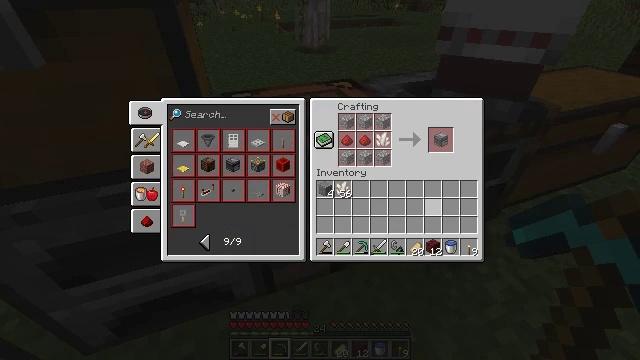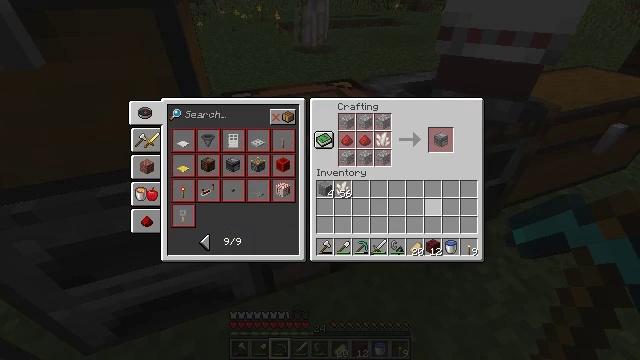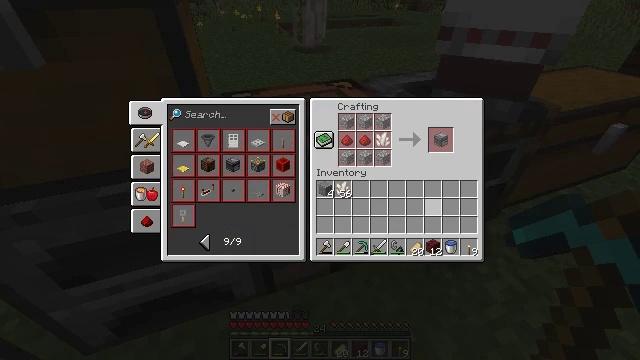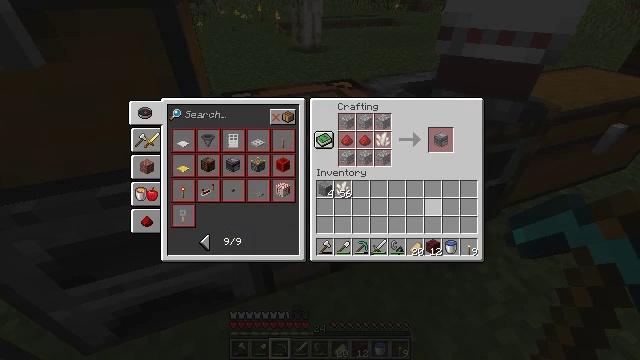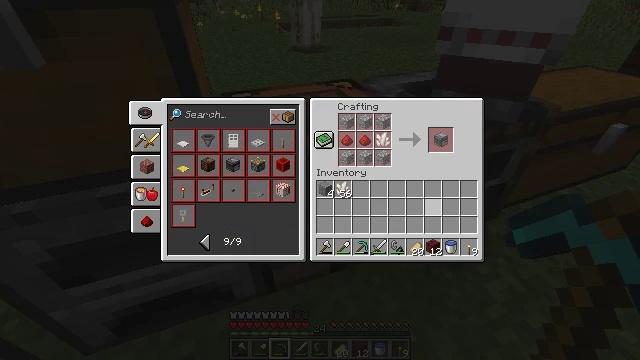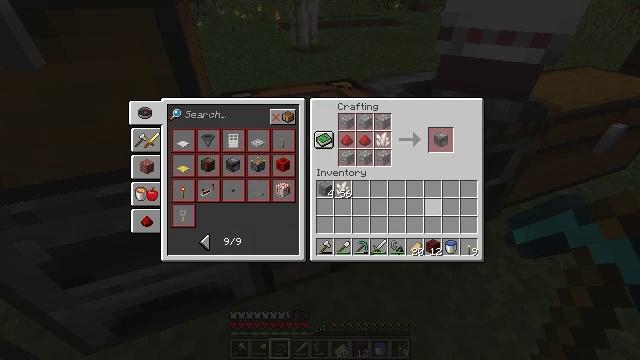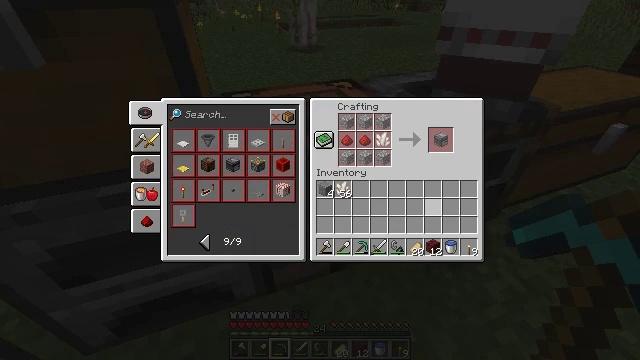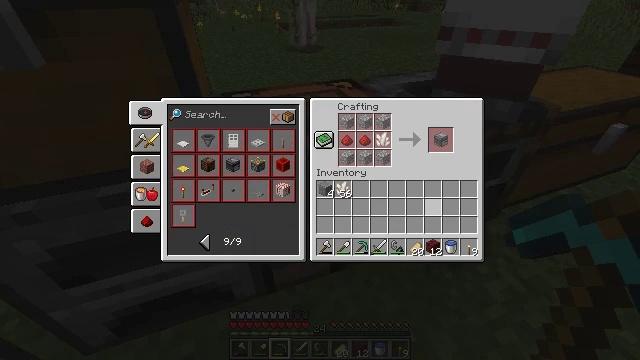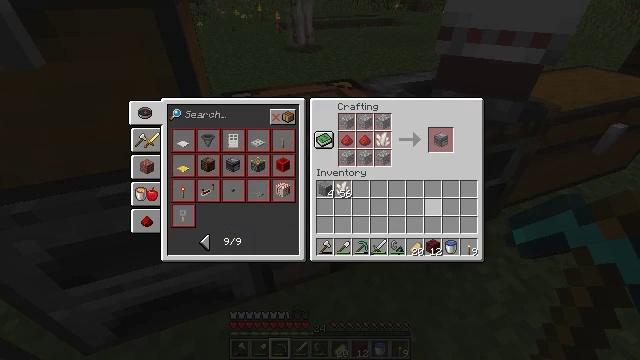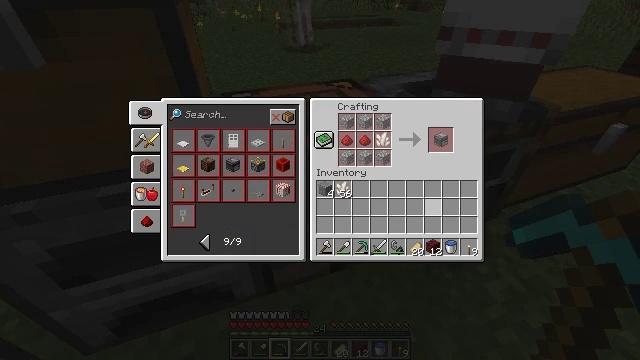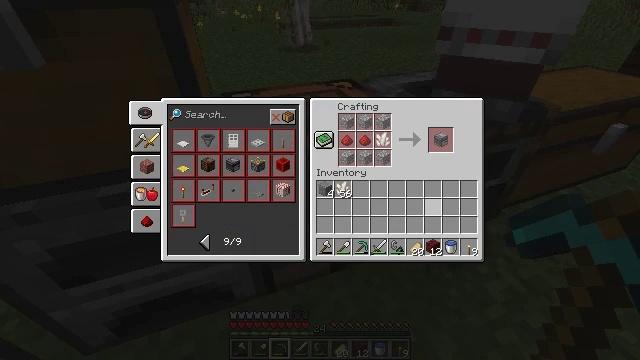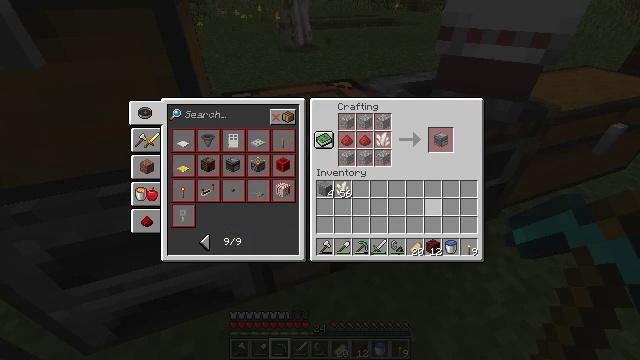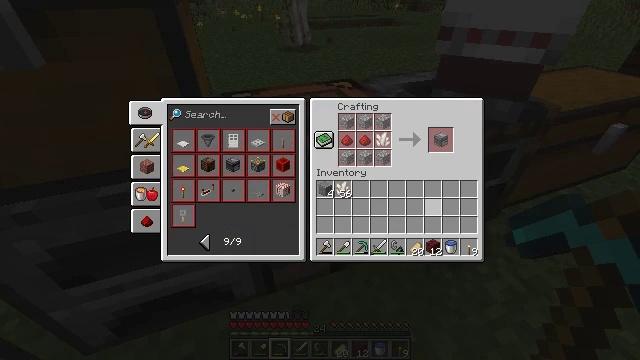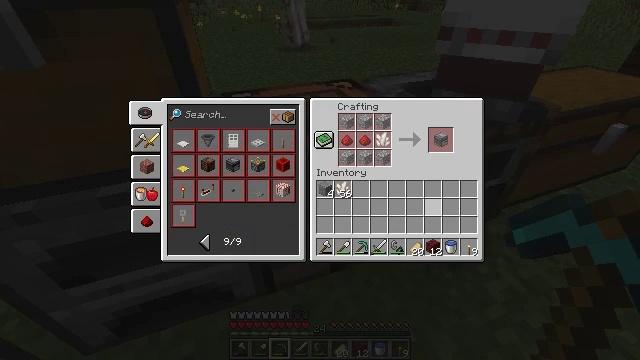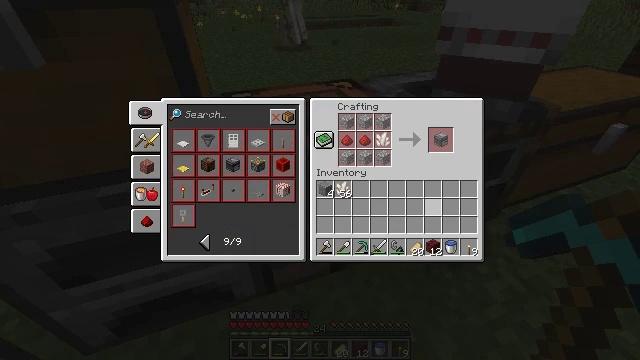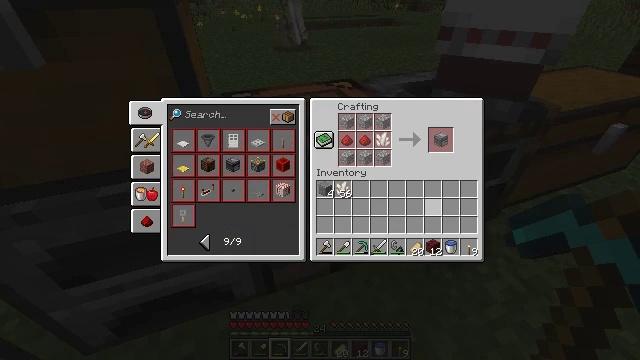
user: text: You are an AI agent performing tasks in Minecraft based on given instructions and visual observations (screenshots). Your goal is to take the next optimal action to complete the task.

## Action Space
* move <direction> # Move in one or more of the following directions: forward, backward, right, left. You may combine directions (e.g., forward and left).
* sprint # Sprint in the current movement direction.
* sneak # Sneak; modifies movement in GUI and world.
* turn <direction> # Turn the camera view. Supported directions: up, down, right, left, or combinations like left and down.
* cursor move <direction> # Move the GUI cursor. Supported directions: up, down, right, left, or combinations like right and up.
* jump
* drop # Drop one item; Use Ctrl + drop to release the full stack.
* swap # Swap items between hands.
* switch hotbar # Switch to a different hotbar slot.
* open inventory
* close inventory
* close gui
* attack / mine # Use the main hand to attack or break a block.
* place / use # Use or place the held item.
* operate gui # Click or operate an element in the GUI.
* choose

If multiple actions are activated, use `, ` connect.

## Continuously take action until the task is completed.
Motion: motion action
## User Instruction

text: Craft stone stairs.
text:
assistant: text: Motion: no_op
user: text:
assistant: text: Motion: no_op
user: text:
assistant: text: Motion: no_op
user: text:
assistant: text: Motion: no_op
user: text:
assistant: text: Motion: no_op
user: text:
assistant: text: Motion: no_op
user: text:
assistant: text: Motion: no_op
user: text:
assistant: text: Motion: no_op
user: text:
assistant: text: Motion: no_op
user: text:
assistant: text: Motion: no_op
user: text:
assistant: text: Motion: no_op
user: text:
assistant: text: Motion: no_op
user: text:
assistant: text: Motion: no_op
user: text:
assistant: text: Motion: no_op
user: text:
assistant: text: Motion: no_op
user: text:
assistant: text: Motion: no_op
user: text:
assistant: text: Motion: no_op
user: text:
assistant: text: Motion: no_op
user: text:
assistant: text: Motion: no_op
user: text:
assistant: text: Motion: no_op
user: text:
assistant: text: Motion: no_op
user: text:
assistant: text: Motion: no_op
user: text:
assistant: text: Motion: no_op
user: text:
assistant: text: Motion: no_op
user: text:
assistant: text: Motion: no_op
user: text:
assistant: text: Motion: no_op
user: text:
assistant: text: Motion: no_op
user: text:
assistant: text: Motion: no_op
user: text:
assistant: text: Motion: no_op
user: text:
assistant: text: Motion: no_op